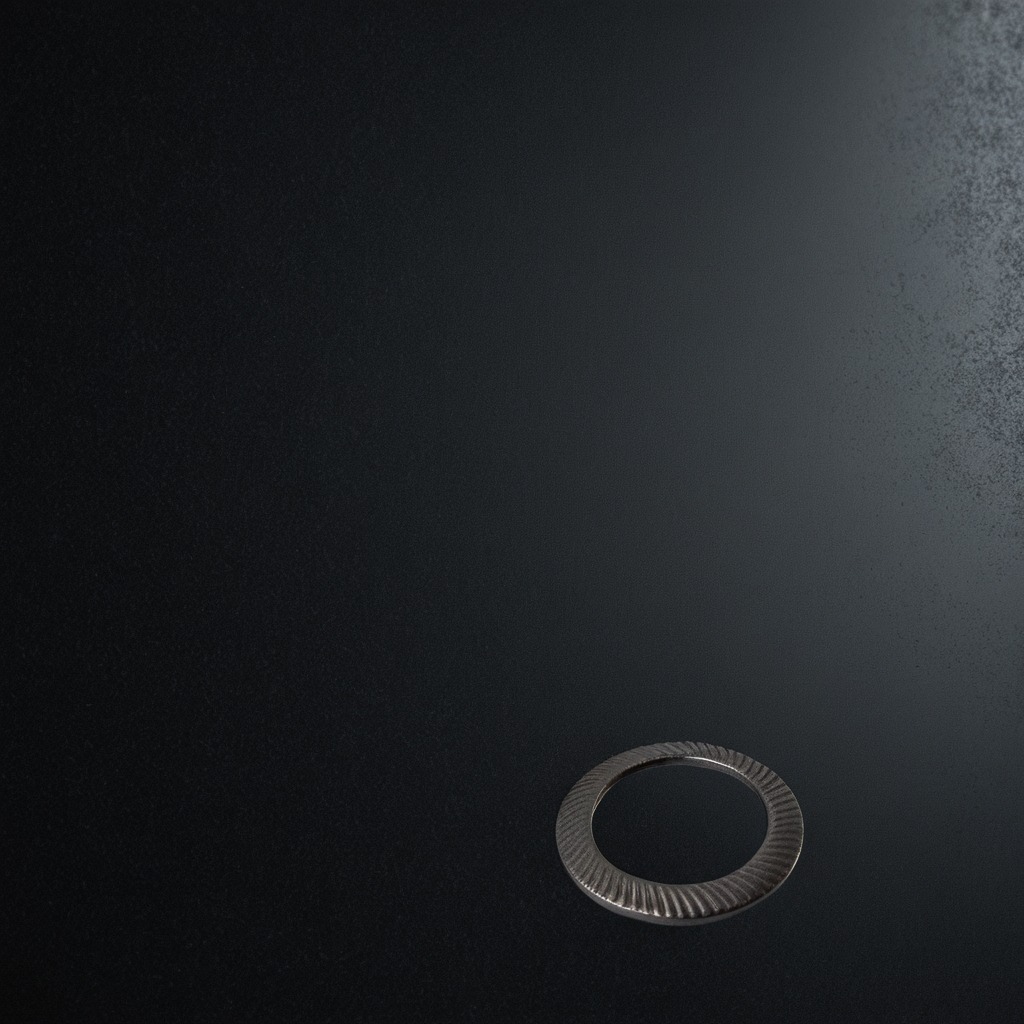
A flat metal washer is lying on a clean granite tabletop covered with a black rubber mat inside a workshop at night.